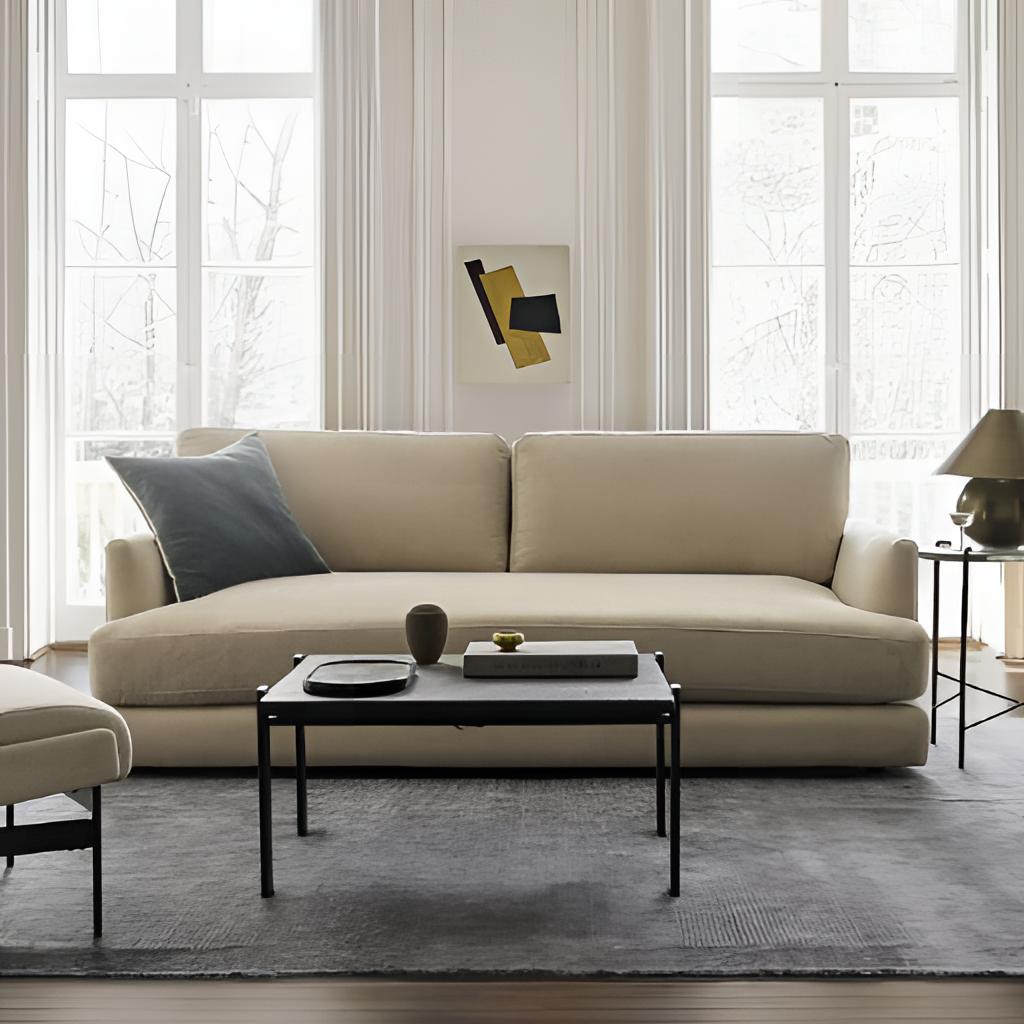
living room, fabric sofa, white paint wallpaper, with solid pattern, contemporary, rug flooring, with subtle pattern pattern